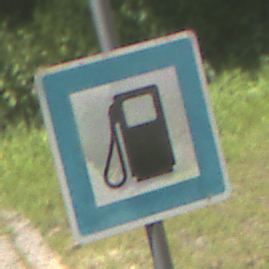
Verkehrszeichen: Tankstelle
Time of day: Midday
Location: Outdoor (RoadRail)
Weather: Clear
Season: NotSpecified
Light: Natural